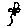
Label: flower